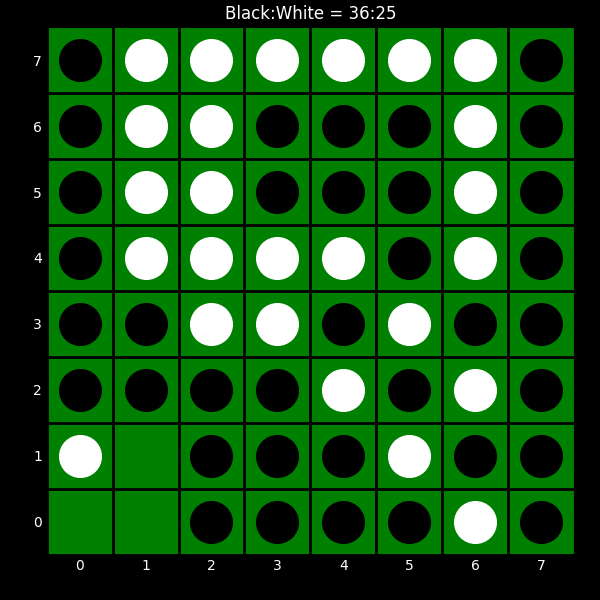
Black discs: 36
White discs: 25